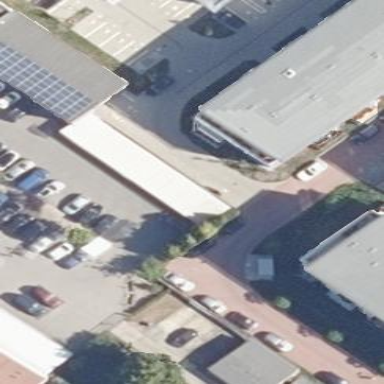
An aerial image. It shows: Carport structure.